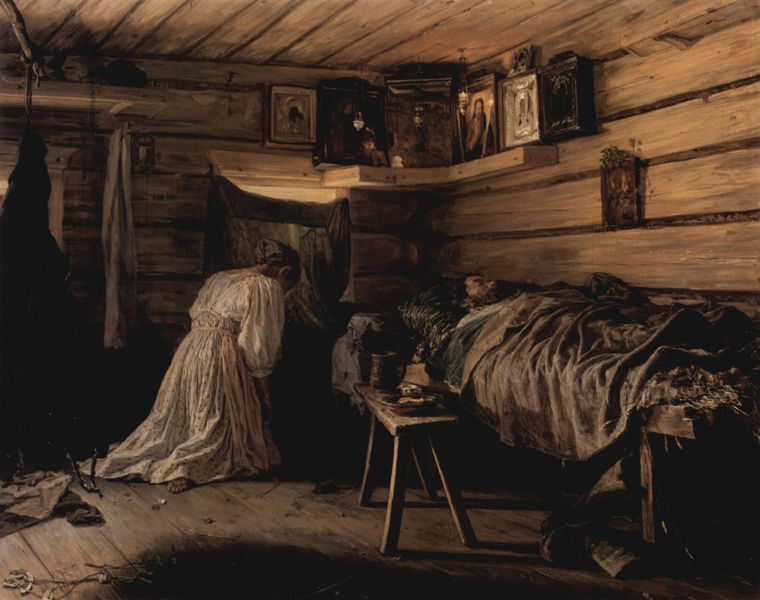
Titel: Kranker Mann
Künstler: Wassilij Maximowitsch Maximow
Standort: Moskva
Institution: Tretjakow-Galerie
Schlagwörter: dunkel, gemälde, mann, schatten, schlaf, weiß, ocker, wäsche, braun, fenster, frau, grau, holz, kleid, licht, nase, raum, schwarz, tisch, zimmer, gebäude, gürtel, haus, beige, rock, teppich, alt, bart, jacke, regal, wand, arm, bluse, falten, faru, kleidung, rahmen, teller, tod, tot, toter, trauer, bild, innenraum, vorhang, öl, hütte, sonne, boden, mantel, realismus, decke, innen, vater, krug, taille, bilder, bücher, ecke, liegen, schlafen, genrebild, fußboden, parkett, russland, warm, latten, bank, dielen, hocker, schemel, kissen, essen, witwe, holzboden, bett, bettdecke, balken, bohlen, stube, kammer, bretter, holzdielen, faltenwurf, knie, fugen, schmutz, haken, alter, krank, porträts, knien, mäntel, genreszene, holzdecke, beten, gebet, mahl, liege, ehepaar, gestorben, christus, jesus, leichnam, sterben, kranker, holzhütte, krankheit, kniend, mittelalter, dreck, garderobe, heilige, maria, anbetung, ikone, holzhaus, latte, ablage, holzbalken, totenwache, blockhaus, lager, bord, sterbend, decken, eremit, holzverkleidung, ikonen, blockhütte, totenlager, beweinen, schämel, heiligenbilder, hiligenbilder, schjlaf, strohbett